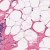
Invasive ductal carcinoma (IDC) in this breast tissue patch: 0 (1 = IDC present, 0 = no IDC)